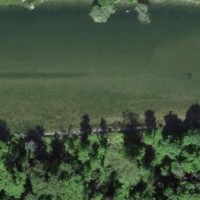
EUNIS habitat code: 15
Species observed at this site:
Chenopodium album